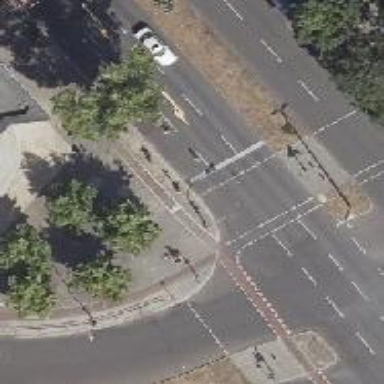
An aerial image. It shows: Road with traffic signals.